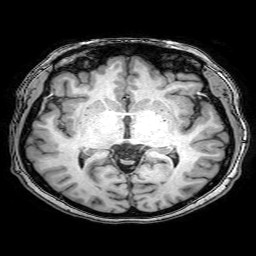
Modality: T1w
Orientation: coronal
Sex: female
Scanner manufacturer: philips
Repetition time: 0.008133 s
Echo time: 0.00372 s